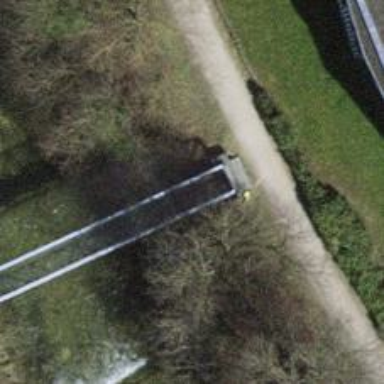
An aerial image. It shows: Path on bridge.